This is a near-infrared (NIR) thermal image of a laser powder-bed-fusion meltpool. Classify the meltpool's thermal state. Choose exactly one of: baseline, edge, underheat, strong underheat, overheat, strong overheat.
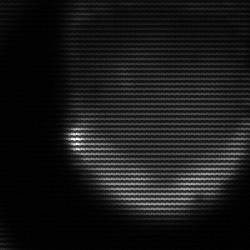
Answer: edge